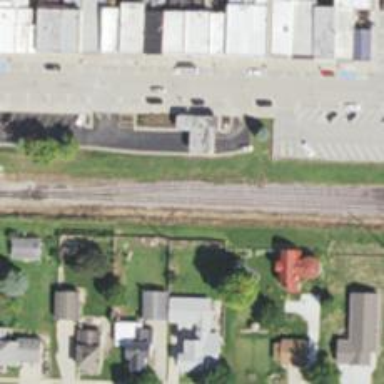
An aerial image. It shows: Railway siding for service.